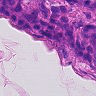
Metastatic tissue present: yes